You are looking at raw rotor-rig vibration samples arranged as a grayscale image. Diagnose the rotating machine from this image, choosing from: normal, misalignment, unbalance, looseness.
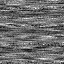
Answer: unbalance